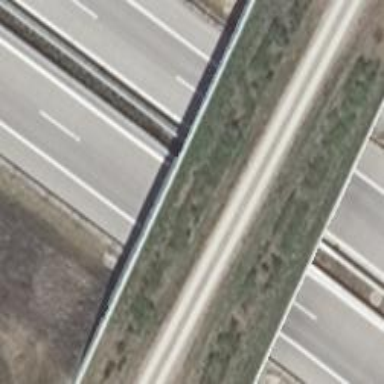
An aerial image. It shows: Bridge leading to wildlife crossing area on grassland.